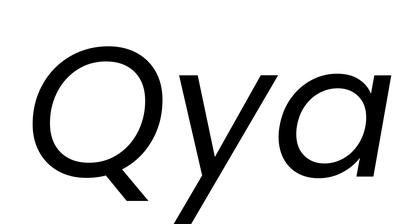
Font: Poppins-Italic